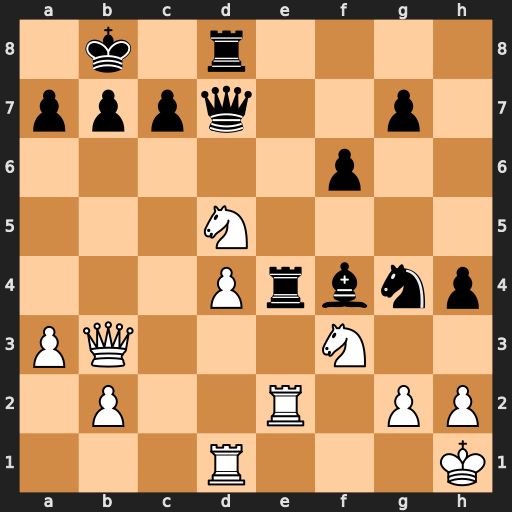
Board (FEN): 1k1r4/pppq2p1/5p2/3N4/3Prbnp/PQ3N2/1P2R1PP/3R3K
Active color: w
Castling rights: -
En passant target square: -
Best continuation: Rxe4 Nf2+ Kg1 Nxe4 Nxf4